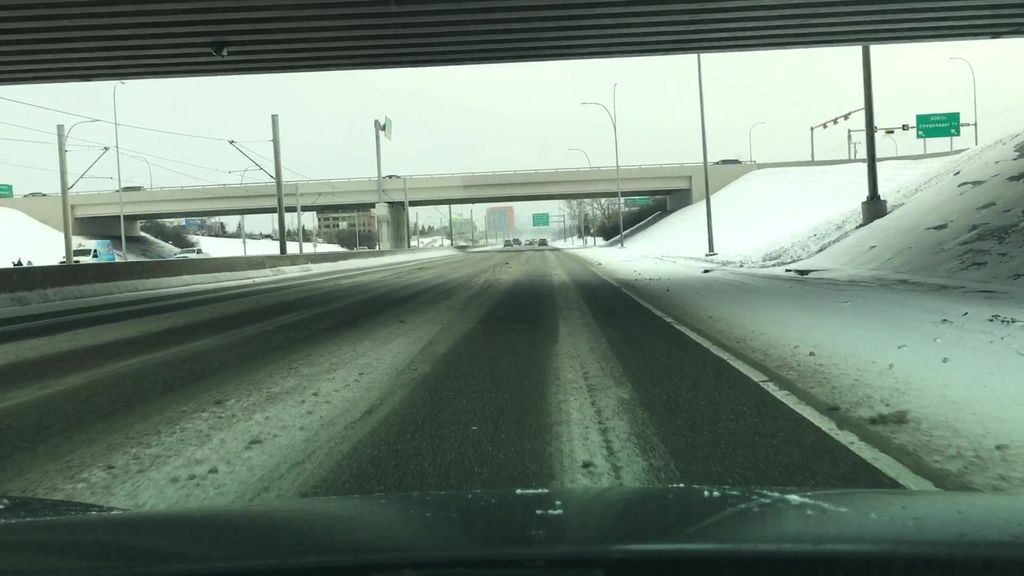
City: calgary